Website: home-depot
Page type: cart
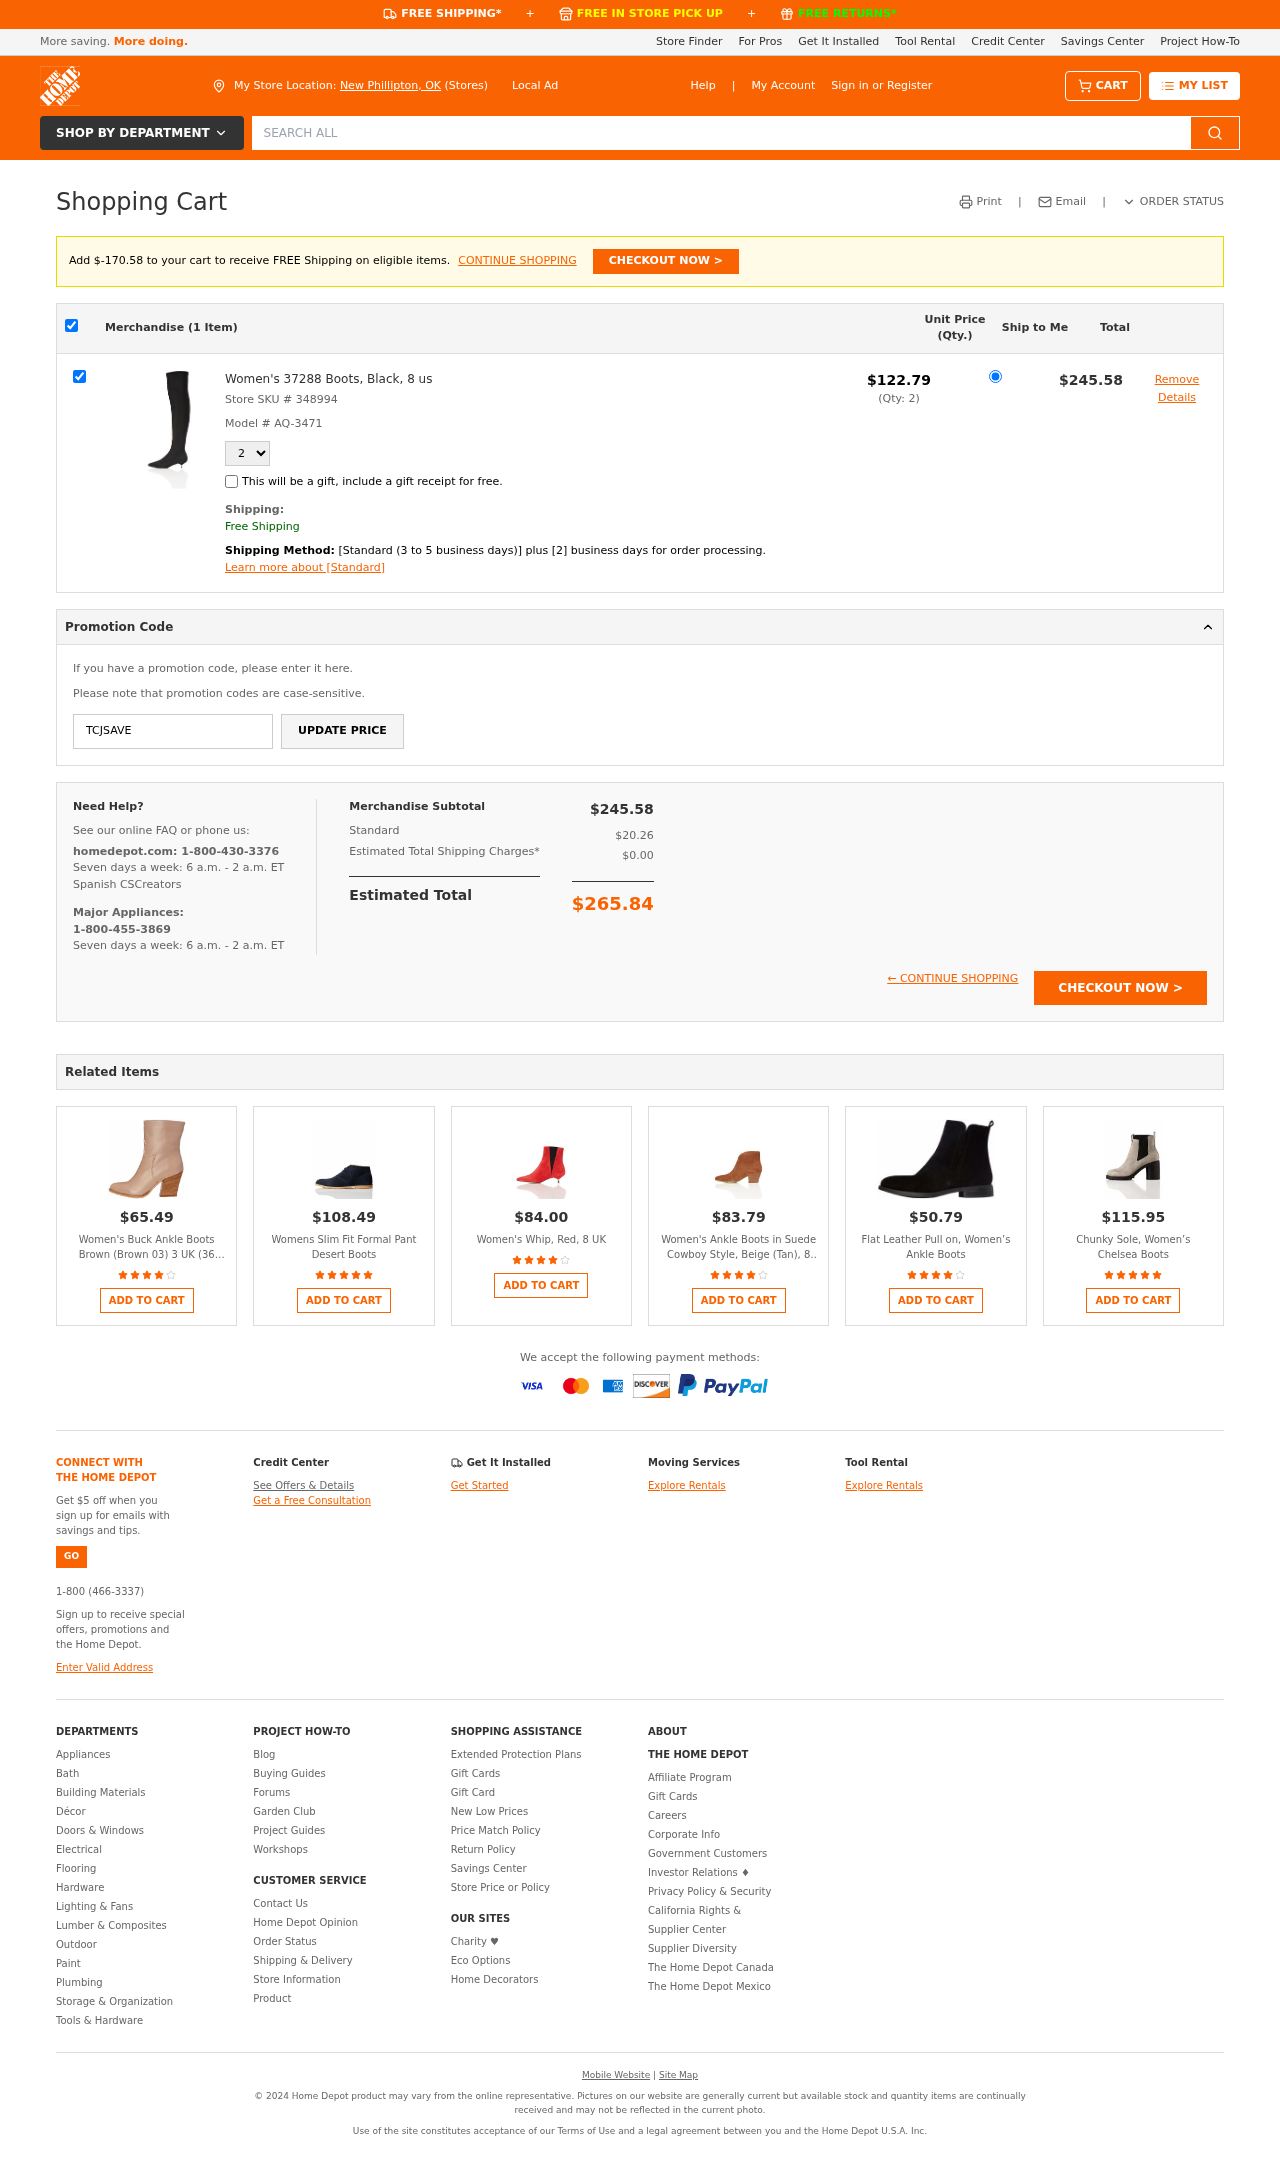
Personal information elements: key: PII_CITY_STATE
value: New Phillipton, OK
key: PII_PROMO_CODE
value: TCJSAVE
Product elements: key: PRODUCT1_NAME
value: Women's 37288 Boots, Black, 8 us
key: PRODUCT1_PRICE
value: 122.79
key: PRODUCT1_QUANTITY
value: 2
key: PRODUCT2_NAME
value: Women's Buck Ankle Boots Brown (Brown 03) 3 UK (36 EU)
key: PRODUCT2_PRICE
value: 65.49
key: PRODUCT2_RATING
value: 4
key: PRODUCT3_NAME
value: Womens Slim Fit Formal Pant Desert Boots
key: PRODUCT3_PRICE
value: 108.49
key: PRODUCT3_RATING
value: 4.7
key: PRODUCT4_NAME
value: Women's Whip, Red, 8 UK
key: PRODUCT4_PRICE
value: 84
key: PRODUCT4_RATING
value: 3.8
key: PRODUCT5_NAME
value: Women's Ankle Boots in Suede Cowboy Style, Beige (Tan), 8 UK
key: PRODUCT5_PRICE
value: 83.79
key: PRODUCT5_RATING
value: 3.9
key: PRODUCT6_NAME
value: Flat Leather Pull on, Women’s Ankle Boots
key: PRODUCT6_PRICE
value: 50.79
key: PRODUCT6_RATING
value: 4.4
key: PRODUCT7_NAME
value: Chunky Sole, Women’s Chelsea Boots
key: PRODUCT7_PRICE
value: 115.95
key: PRODUCT7_RATING
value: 4.7
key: PRODUCT1_SKU
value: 348994
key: PRODUCT1_MODEL
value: AQ-3471
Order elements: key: AMOUNT_TO_FREE_SHIPPING
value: $-170.58
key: ORDER_NUM_ITEMS
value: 1
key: ORDER_SUBTOTAL
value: $245.58
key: ORDER_TAX
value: $20.26
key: ORDER_SHIPPING_COST
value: $0.00
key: ORDER_TOTAL
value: $265.84
Search elements: key: HEADER_SEARCH
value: SEARCH ALL